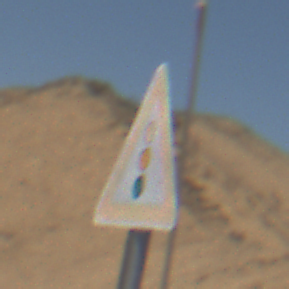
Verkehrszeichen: Lichtzeichenanlage
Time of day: Midday
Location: Outdoor (Nature)
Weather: Clear
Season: NotSpecified
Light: Natural